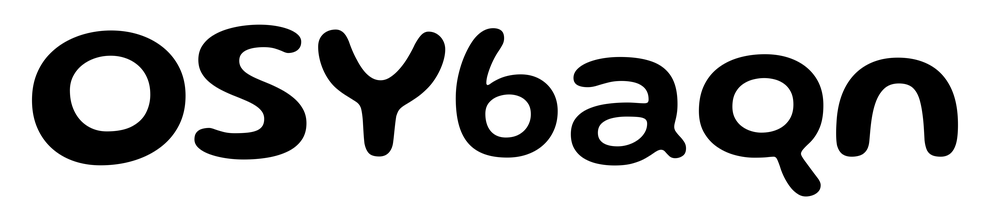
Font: Gluten_Medium